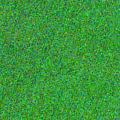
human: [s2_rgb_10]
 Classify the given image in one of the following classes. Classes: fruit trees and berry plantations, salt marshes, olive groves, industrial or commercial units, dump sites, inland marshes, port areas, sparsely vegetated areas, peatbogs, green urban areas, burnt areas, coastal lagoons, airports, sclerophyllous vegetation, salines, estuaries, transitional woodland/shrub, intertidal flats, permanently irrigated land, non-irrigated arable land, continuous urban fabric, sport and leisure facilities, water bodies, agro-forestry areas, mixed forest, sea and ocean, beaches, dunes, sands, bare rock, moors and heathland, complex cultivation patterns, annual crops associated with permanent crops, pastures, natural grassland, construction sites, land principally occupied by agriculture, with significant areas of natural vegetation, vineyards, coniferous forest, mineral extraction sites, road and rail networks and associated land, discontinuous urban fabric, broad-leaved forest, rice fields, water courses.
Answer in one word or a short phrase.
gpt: sea and ocean